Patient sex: M
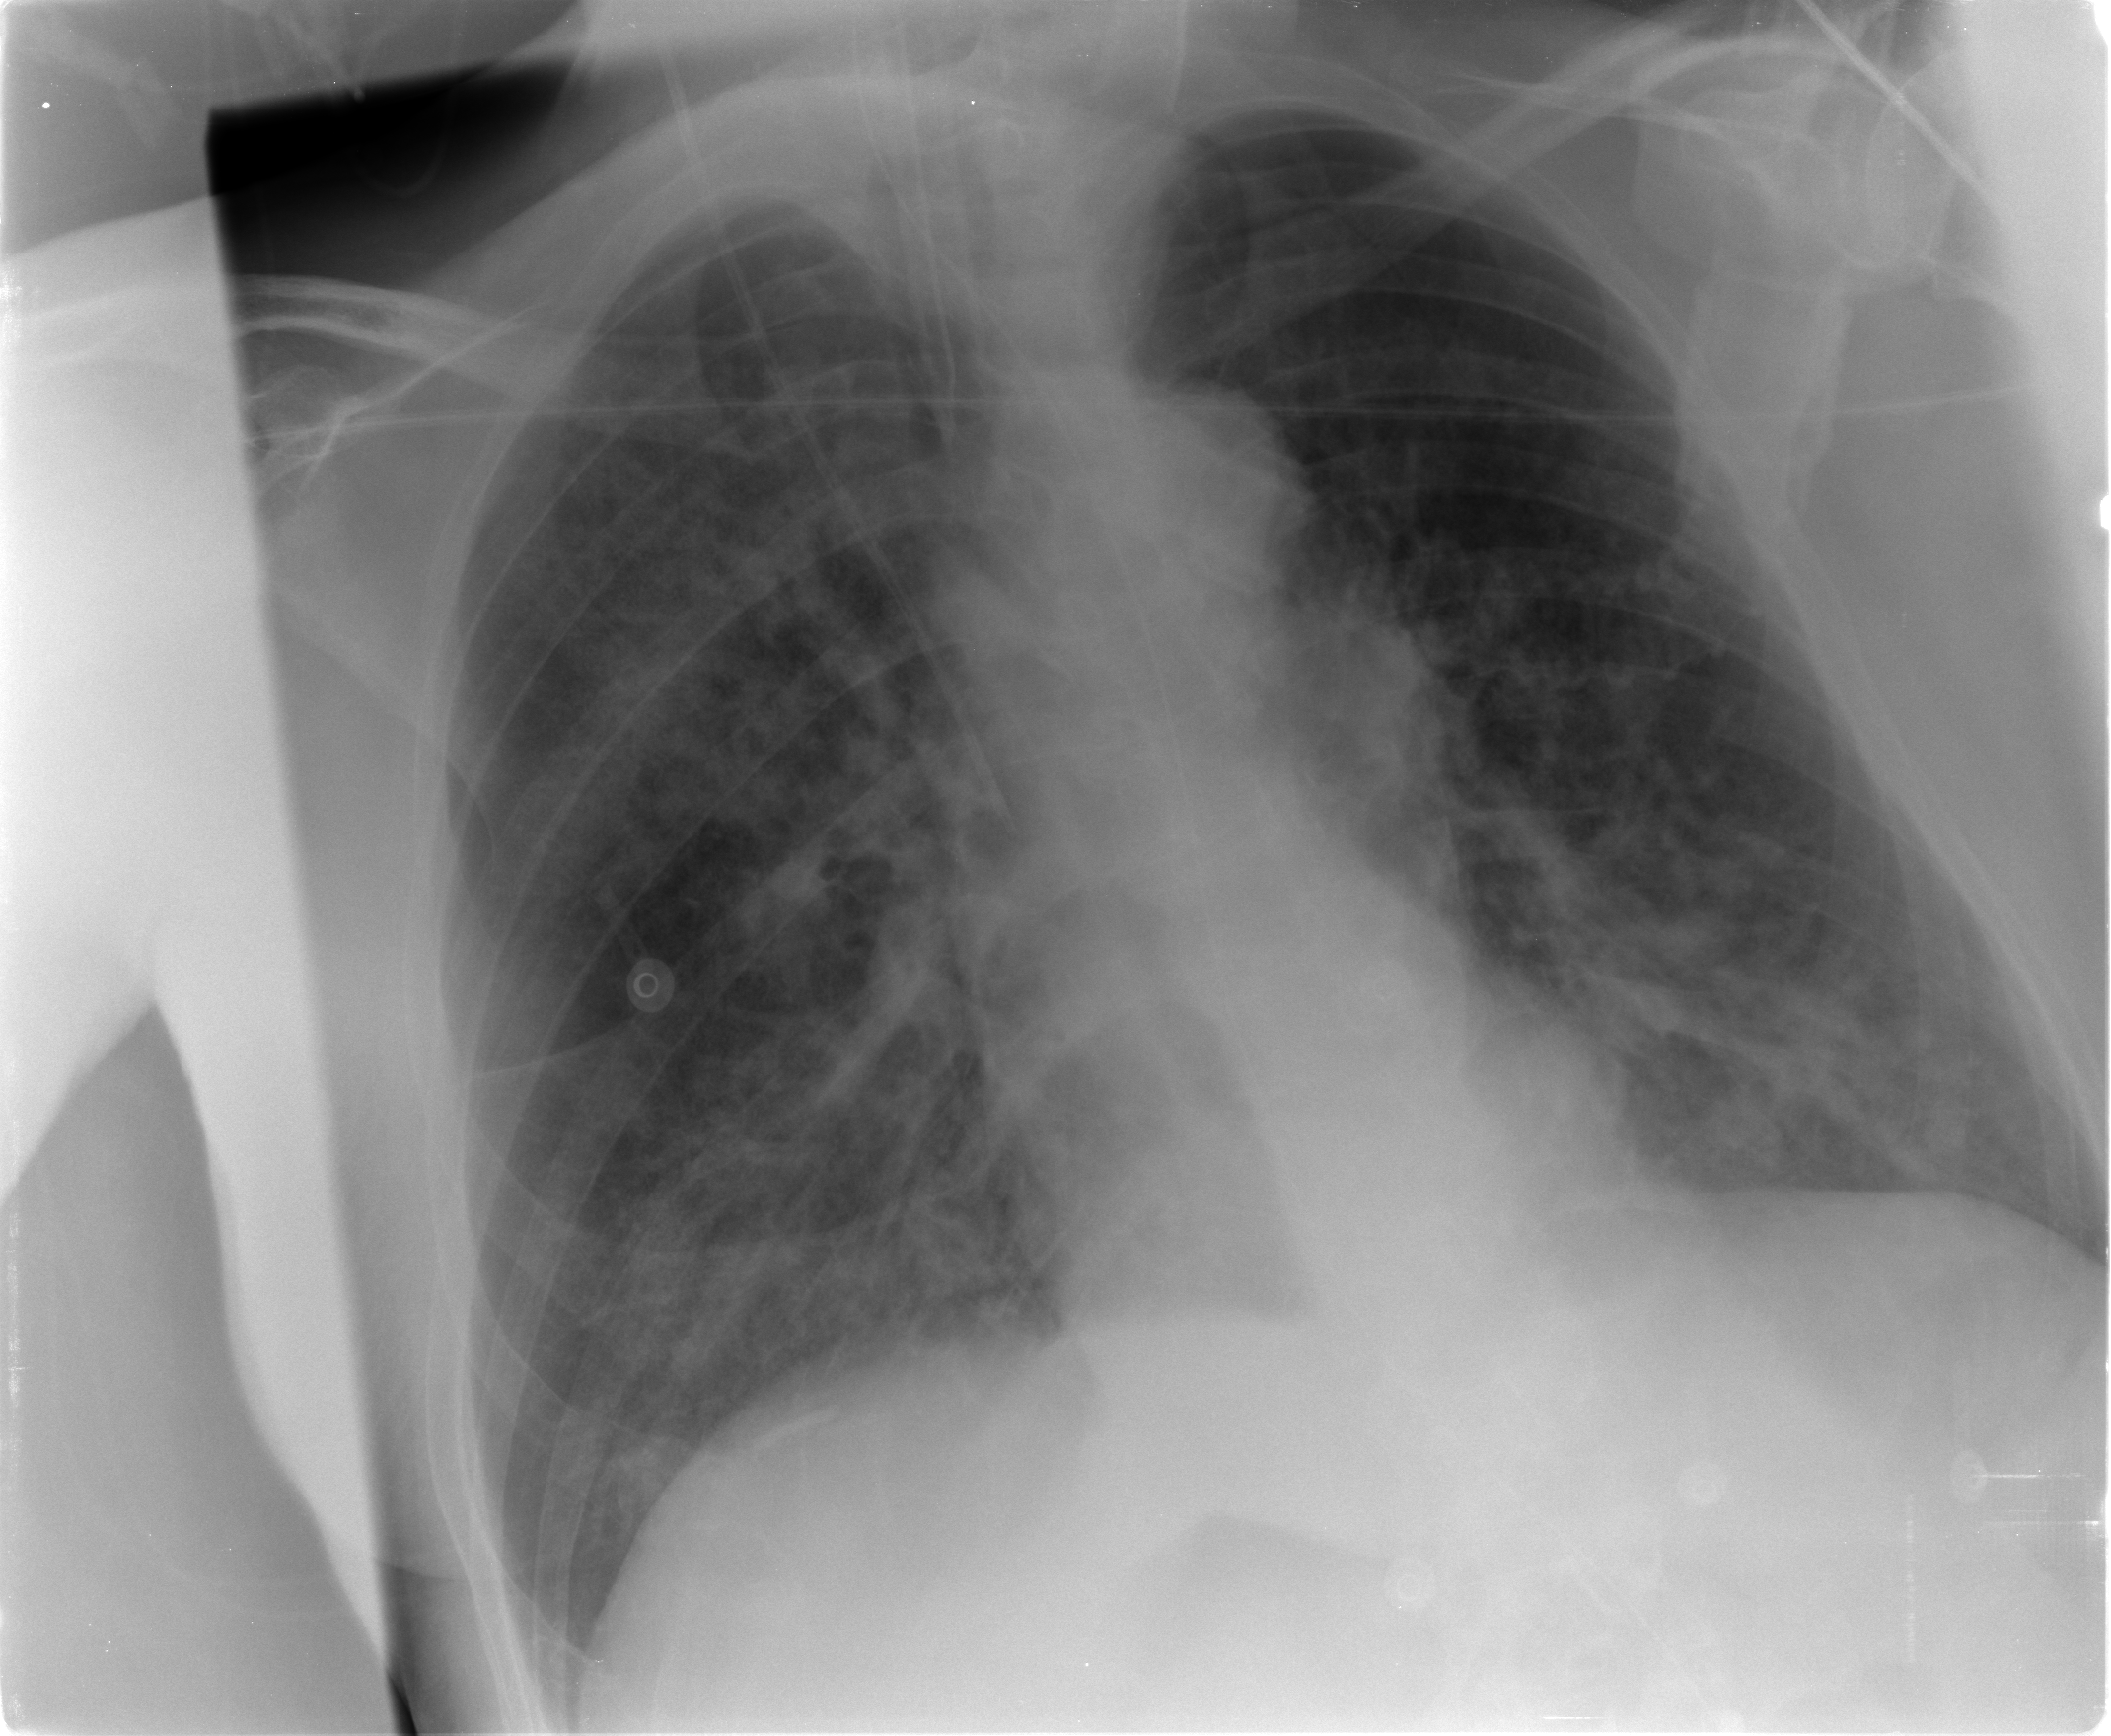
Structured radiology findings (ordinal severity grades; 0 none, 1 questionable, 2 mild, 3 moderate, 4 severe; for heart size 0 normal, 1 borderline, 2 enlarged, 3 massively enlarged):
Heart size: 0
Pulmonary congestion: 2
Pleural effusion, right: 0
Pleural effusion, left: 0
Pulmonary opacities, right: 2
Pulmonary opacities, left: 2
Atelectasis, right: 3
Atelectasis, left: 2